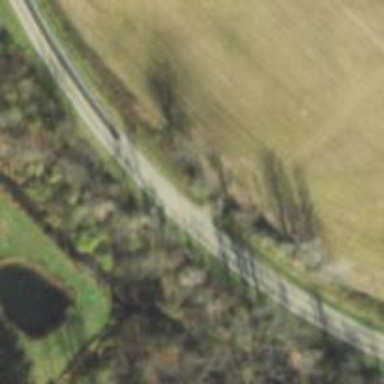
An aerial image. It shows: Abandoned railway crossing tertiary road.